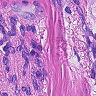
Metastatic tissue present: yes